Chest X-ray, PA view. Patient: 29 years old, sex F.
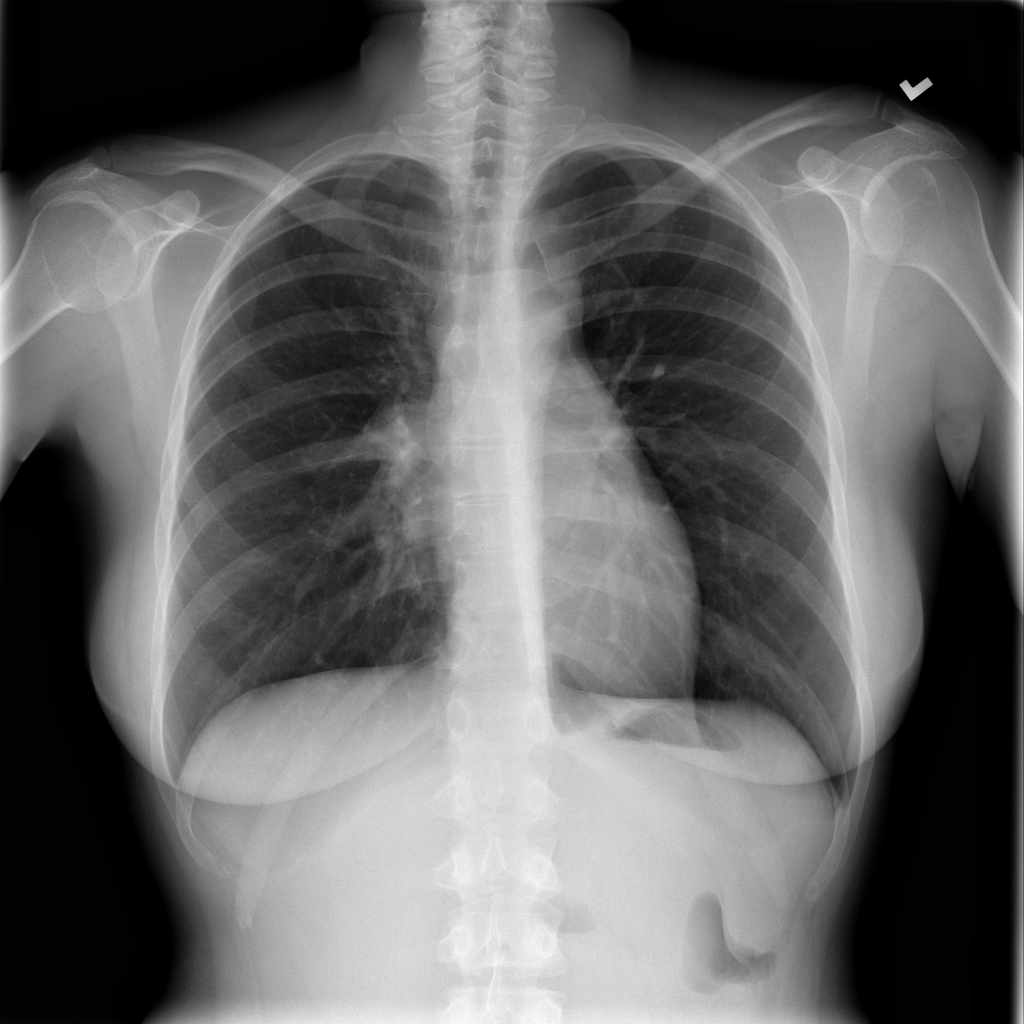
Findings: No Finding